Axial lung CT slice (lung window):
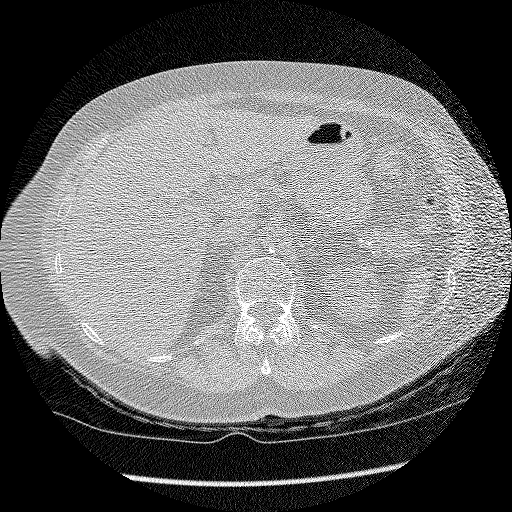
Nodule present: no